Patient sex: M
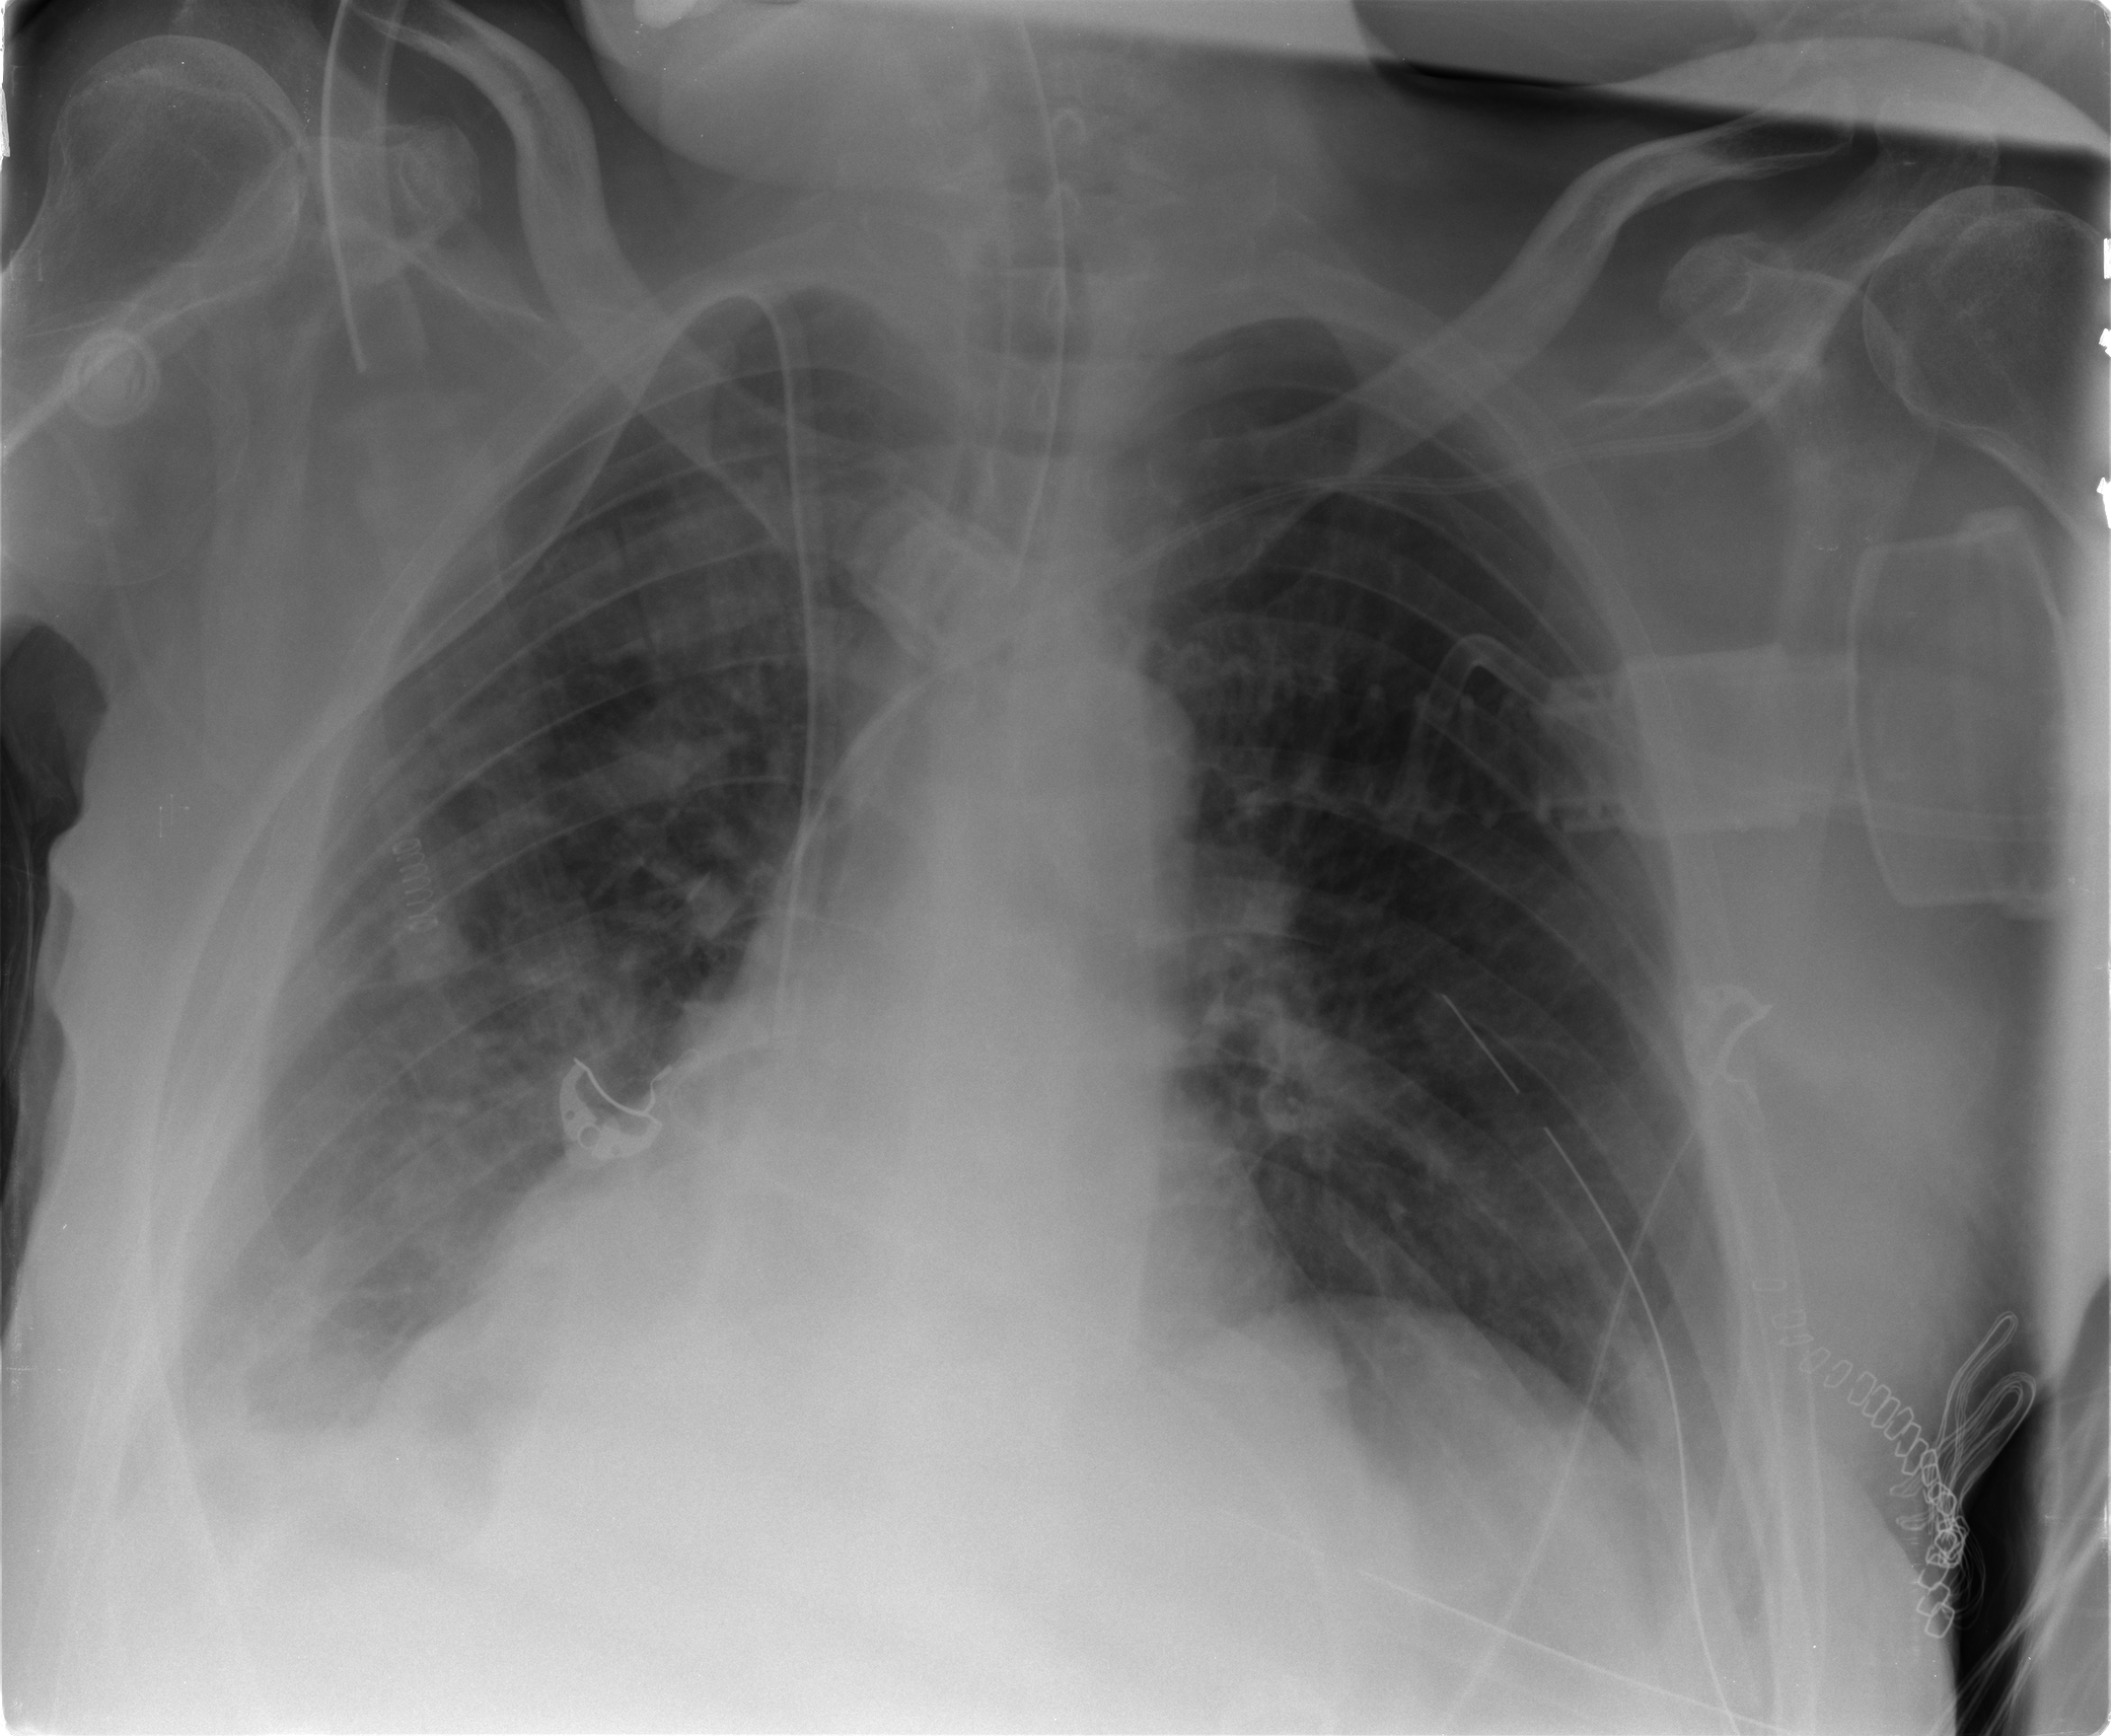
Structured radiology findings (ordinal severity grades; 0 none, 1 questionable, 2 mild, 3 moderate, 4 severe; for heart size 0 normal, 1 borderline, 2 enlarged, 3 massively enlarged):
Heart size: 0
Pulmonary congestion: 2
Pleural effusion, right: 3
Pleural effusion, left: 0
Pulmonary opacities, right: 1
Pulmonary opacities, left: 1
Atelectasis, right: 2
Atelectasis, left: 2